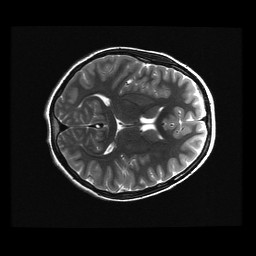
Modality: T2w
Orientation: axial
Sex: female
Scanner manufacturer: ge
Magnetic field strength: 3 T
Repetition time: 5 s
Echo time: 0.1019 s